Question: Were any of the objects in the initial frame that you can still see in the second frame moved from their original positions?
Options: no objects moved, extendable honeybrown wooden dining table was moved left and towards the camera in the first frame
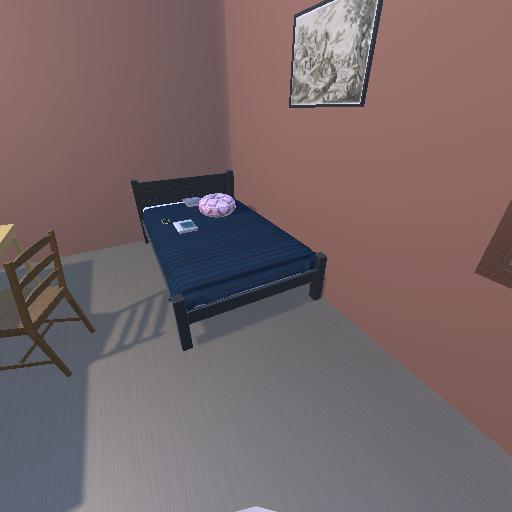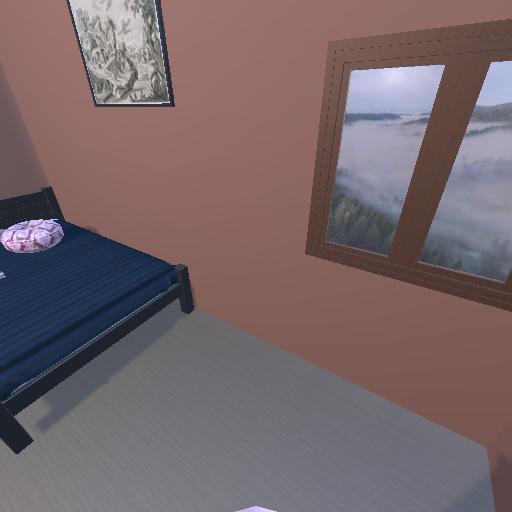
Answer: no objects moved